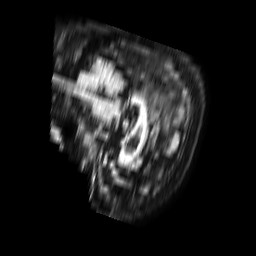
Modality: FLAIR
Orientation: sagittal
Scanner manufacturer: philips
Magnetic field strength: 1.5 T
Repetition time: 6 s
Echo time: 0.1008 s